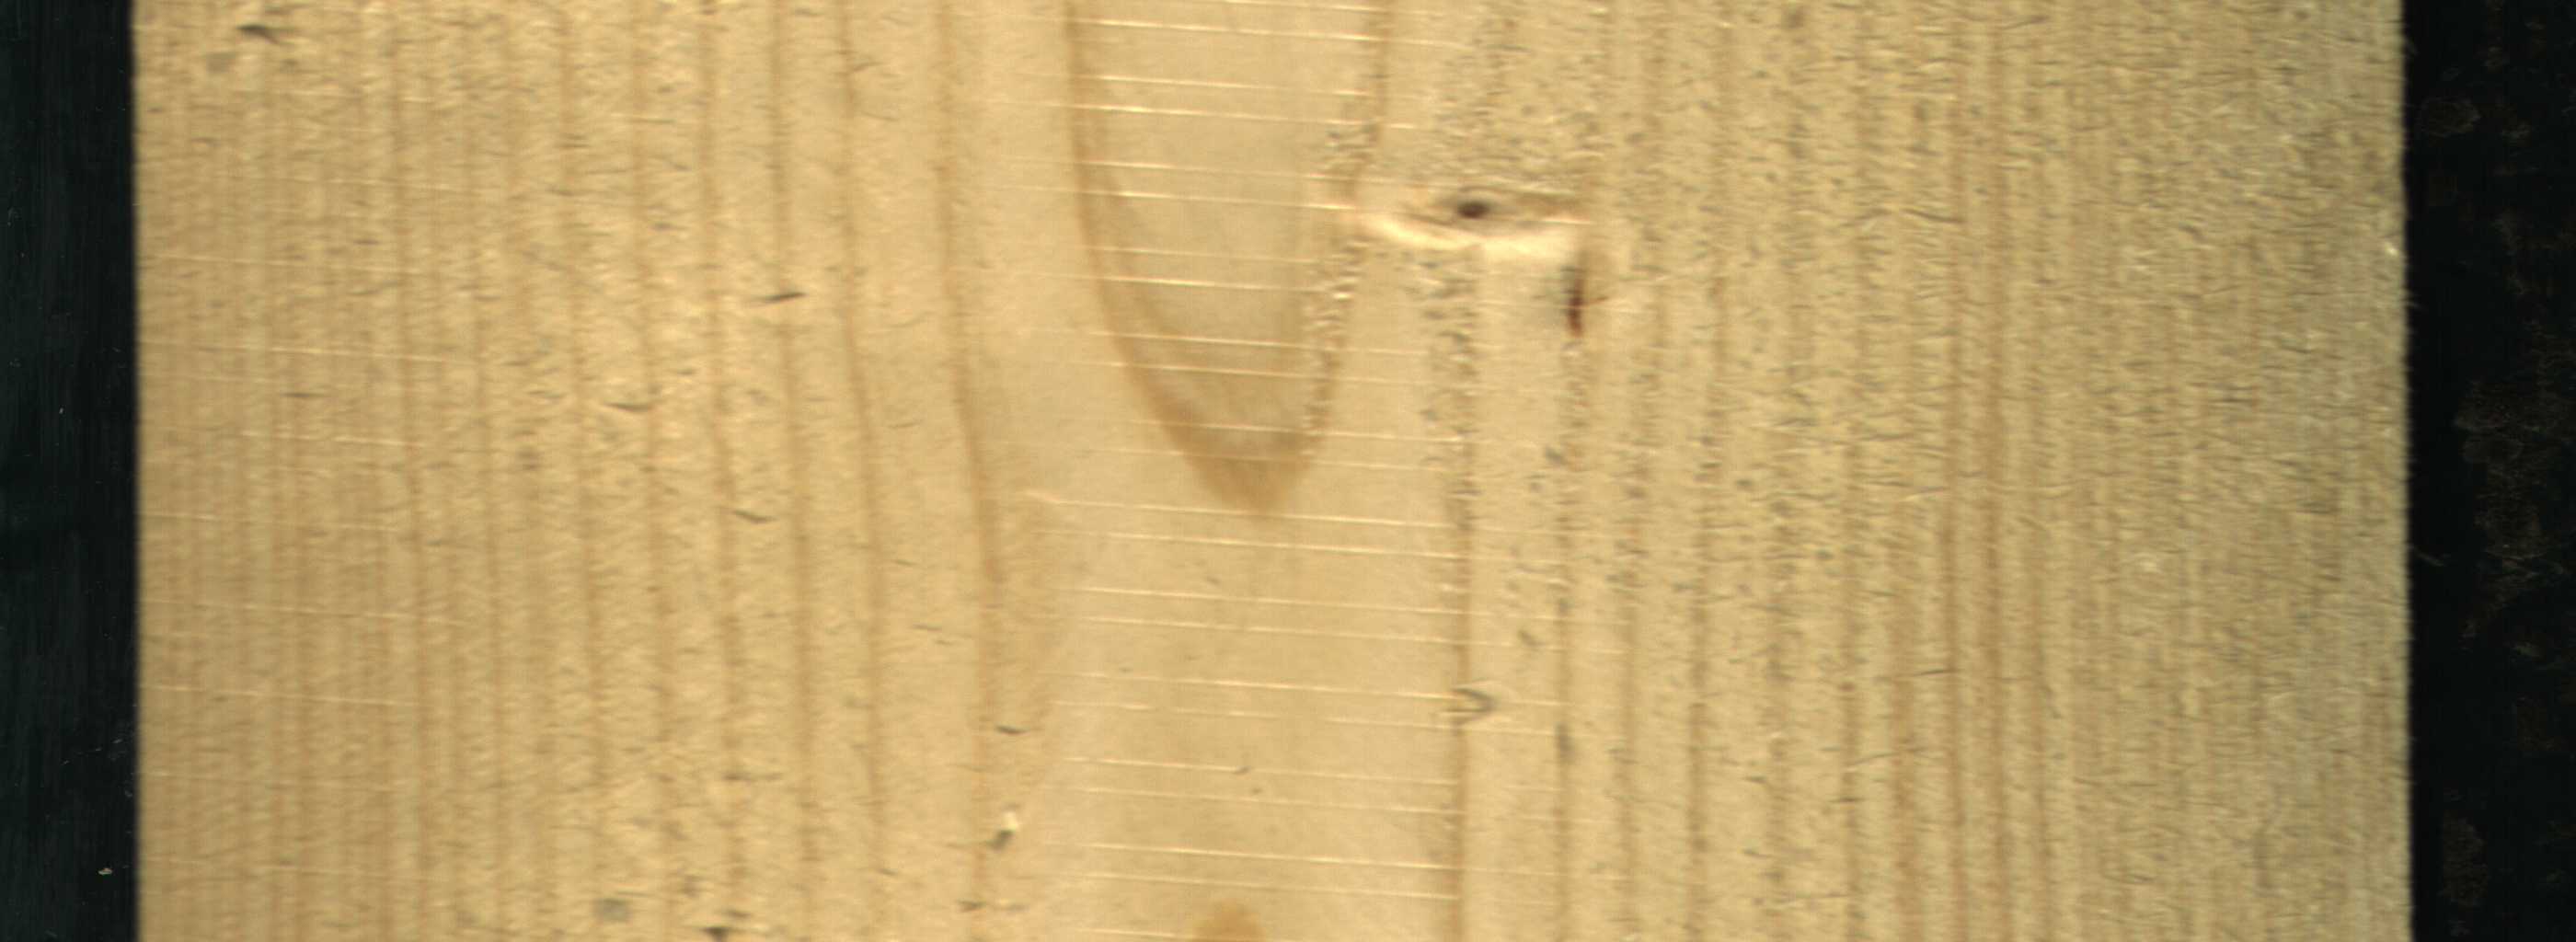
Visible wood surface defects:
Live_Knot